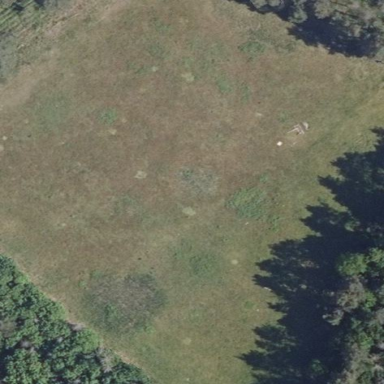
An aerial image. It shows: Beautiful meadow.